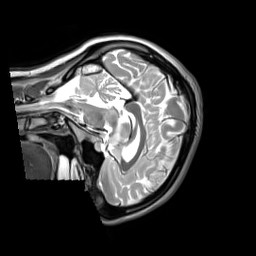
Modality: T2w
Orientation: sagittal
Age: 25
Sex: female
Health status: ill
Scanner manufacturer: siemens
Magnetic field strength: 3 T
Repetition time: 2.8 s
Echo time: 0.326 s